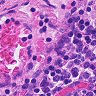
Metastatic tissue present: no